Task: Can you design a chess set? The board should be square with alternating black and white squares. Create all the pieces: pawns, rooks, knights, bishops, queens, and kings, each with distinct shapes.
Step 1712:
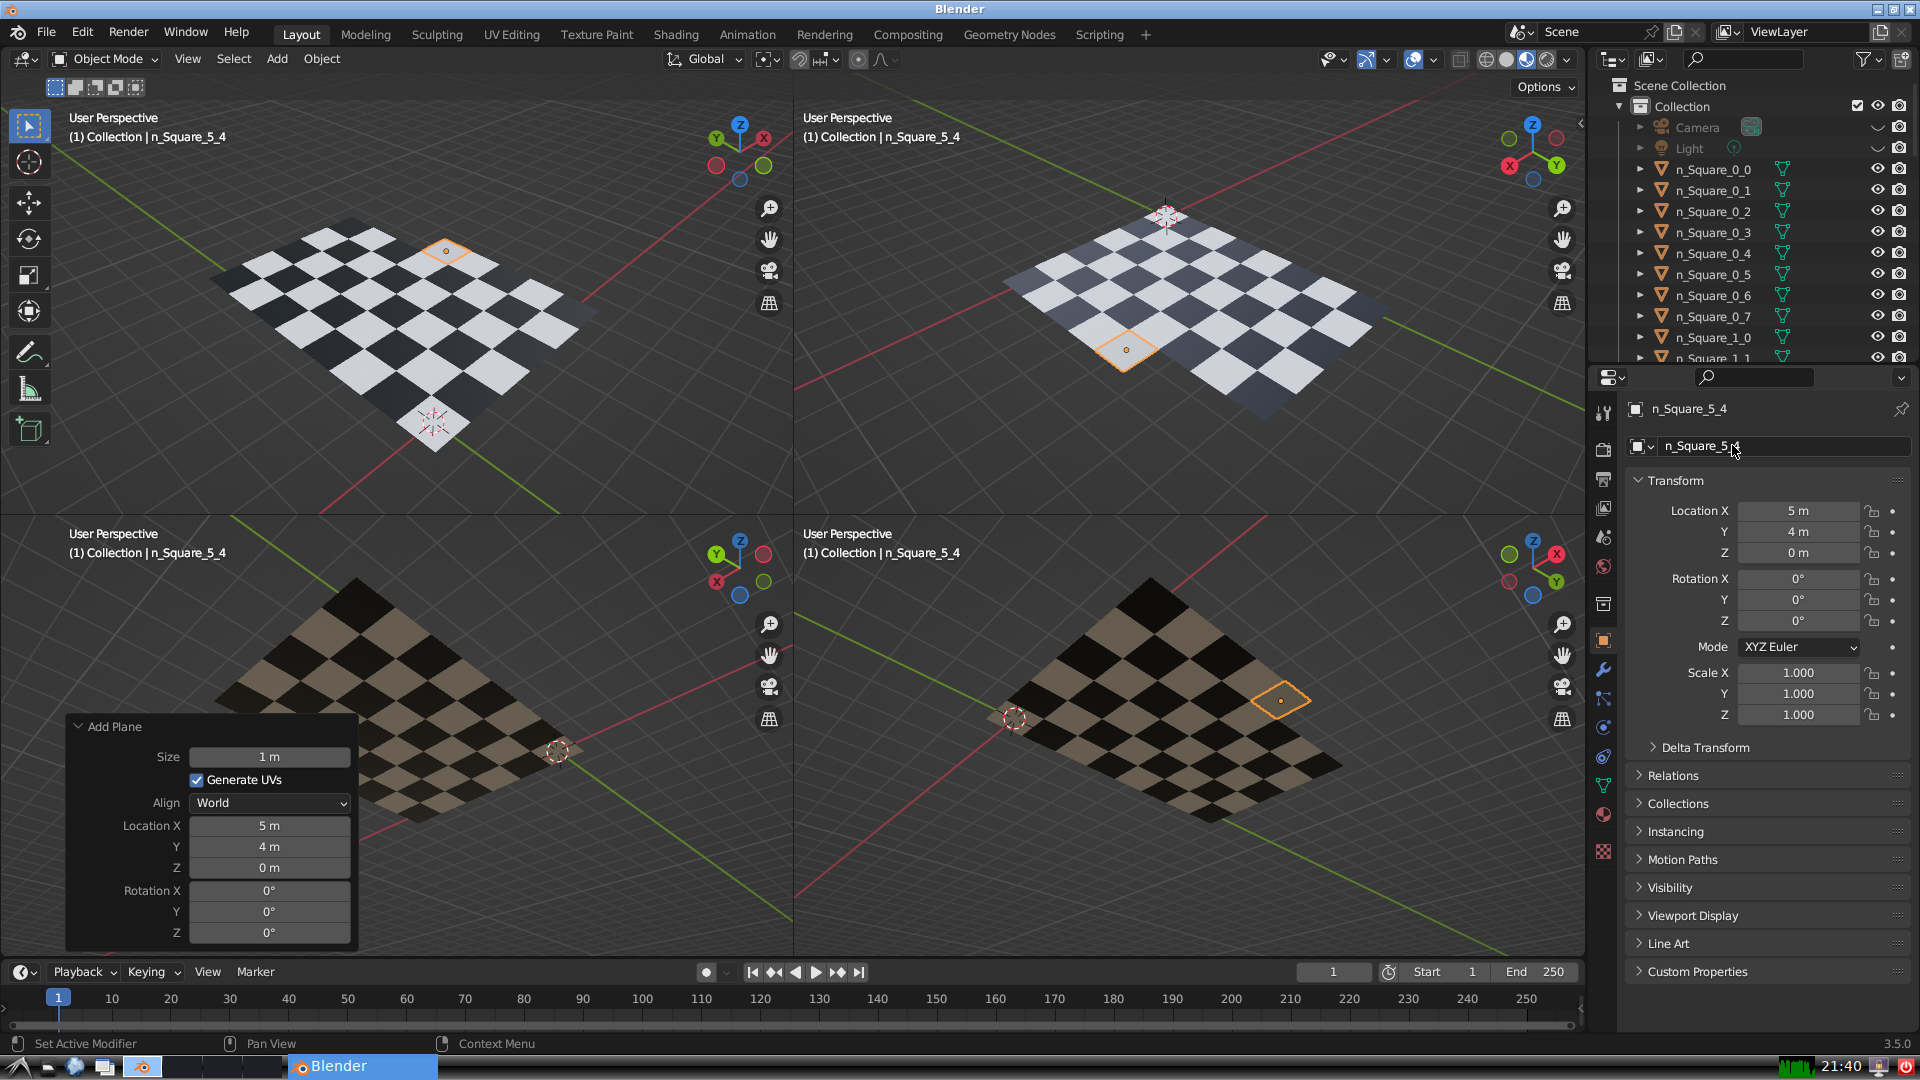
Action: {"mouse_move": [1603, 815]}